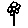
Label: flower